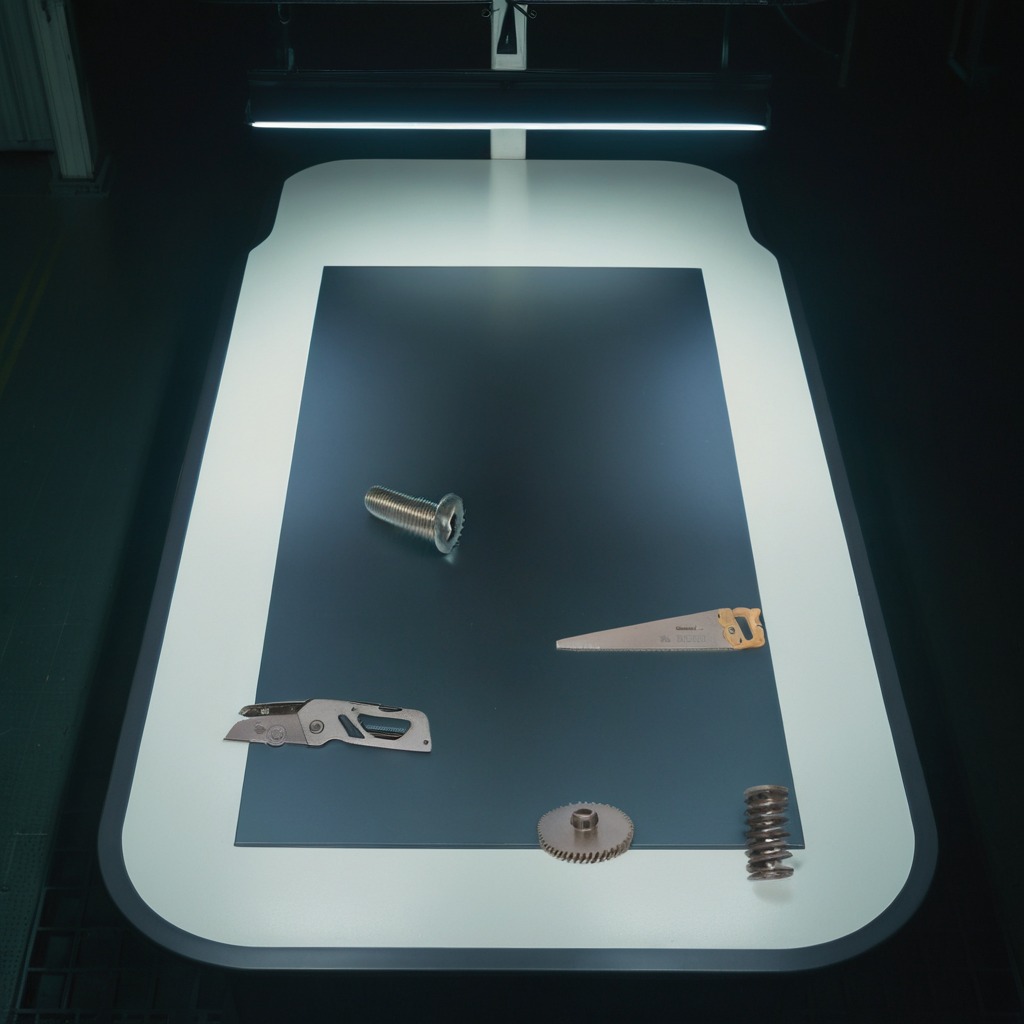
A steel gear with teeth, a utility knife, a metal machine screw, a coiled metal spring, and a handheld metal saw are lying on the table.